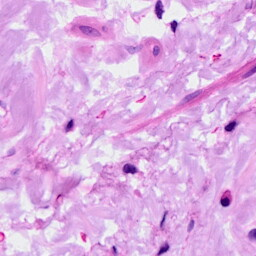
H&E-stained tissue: Ovarian